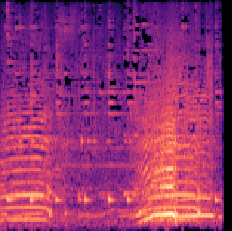
Sound class: Cow